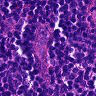
Metastatic tissue present: no